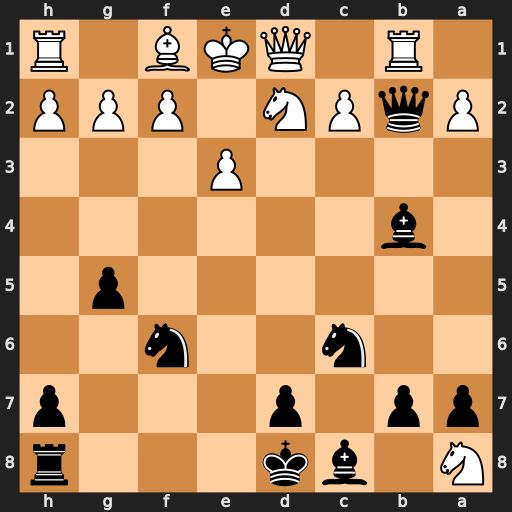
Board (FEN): N1bk3r/pp1p3p/2n2n2/6p1/1b6/4P3/PqPN1PPP/1R1QKB1R
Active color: b
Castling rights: K
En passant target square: -
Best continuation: Bxd2+ Qxd2 Qxb1+